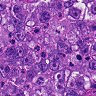
Metastatic tissue present: yes